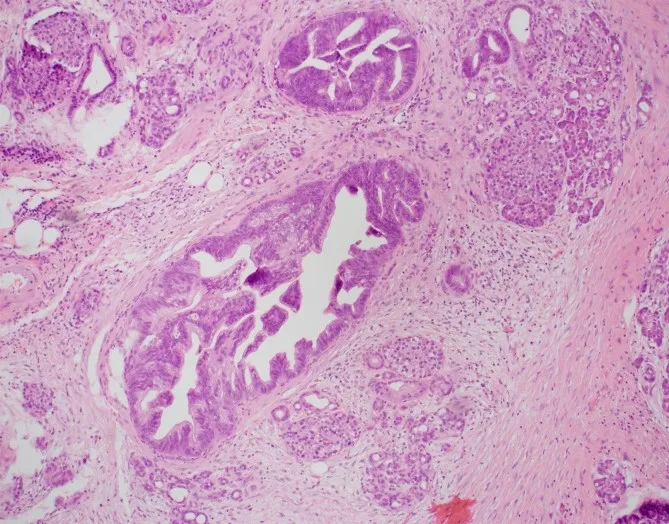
H&E x100 specimen of pancreatic tail displaying multifocal high-grade intraductal papillary mucinous neoplasia. H&E, hematoxylin and eosin.
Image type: pathology (h&e)